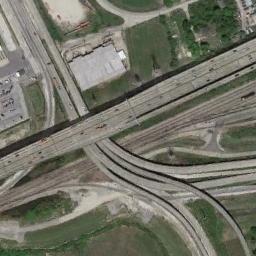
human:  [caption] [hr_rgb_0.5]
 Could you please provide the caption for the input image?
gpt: The intricated overpasses is over the roads on the lawn .

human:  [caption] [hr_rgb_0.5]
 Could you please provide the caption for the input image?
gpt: There are many roads of different lengths under the overpass .

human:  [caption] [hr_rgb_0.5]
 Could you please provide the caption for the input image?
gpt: The overpass is next to the grass with some cars .

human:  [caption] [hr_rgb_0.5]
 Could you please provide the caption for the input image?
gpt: The two overpasses in the picture form a heart shape .

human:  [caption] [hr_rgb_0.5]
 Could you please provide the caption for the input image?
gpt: There are some green lawns around the overpass .